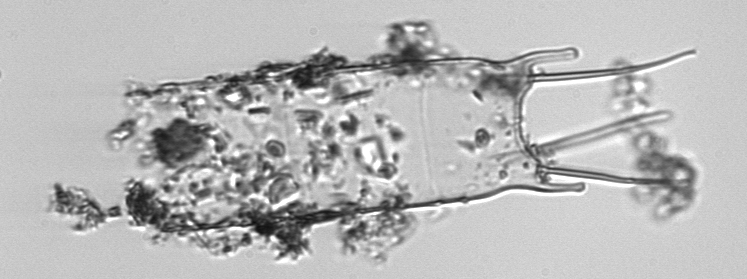
Label: Odontella